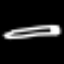
Label: pencil